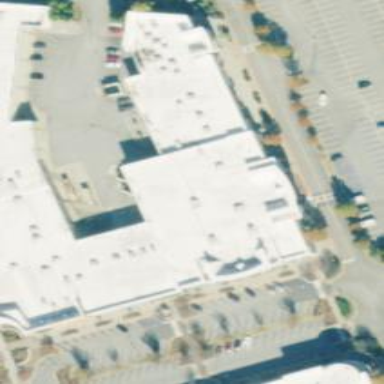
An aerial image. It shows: Mall building.